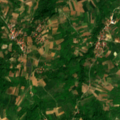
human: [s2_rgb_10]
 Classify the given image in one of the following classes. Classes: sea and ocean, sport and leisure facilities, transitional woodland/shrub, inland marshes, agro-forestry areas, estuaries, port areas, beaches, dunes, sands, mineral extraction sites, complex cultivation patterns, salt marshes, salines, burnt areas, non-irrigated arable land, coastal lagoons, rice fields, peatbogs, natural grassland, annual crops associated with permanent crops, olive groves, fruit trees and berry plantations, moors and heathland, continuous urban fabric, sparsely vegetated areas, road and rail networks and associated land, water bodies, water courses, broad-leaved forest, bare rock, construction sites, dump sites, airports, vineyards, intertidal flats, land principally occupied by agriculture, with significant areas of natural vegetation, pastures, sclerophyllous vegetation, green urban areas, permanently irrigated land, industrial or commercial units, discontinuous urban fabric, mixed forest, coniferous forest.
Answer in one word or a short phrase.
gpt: complex cultivation patterns, land principally occupied by agriculture, with significant areas of natural vegetation, broad-leaved forest